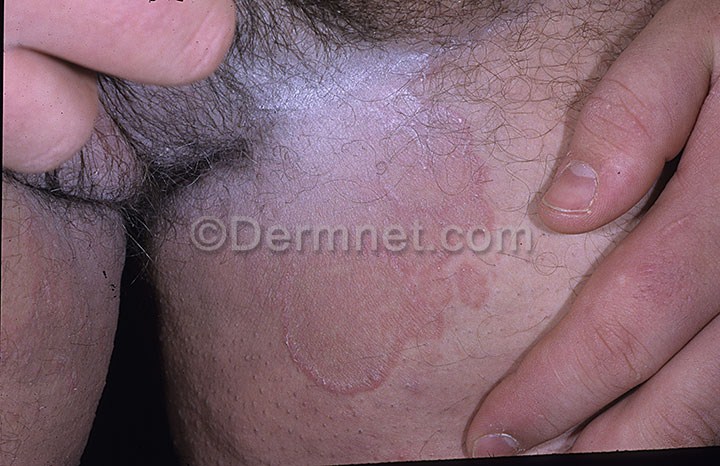
Disease: Tinea Ringworm Candidiasis and other Fungal Infections